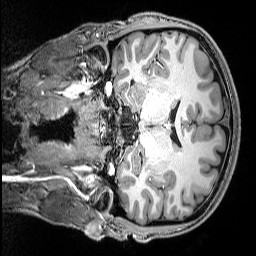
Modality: T1w
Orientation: coronal
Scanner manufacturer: siemens
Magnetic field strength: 3 T
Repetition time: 2.5 s
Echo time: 0.00343 s